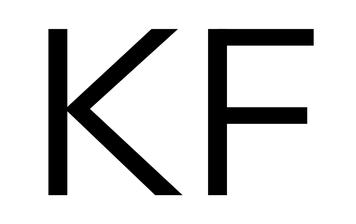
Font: InstrumentSans_Regular